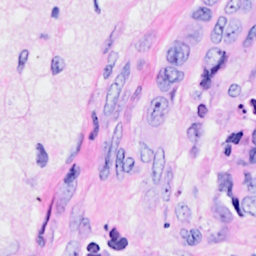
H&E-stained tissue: Breast